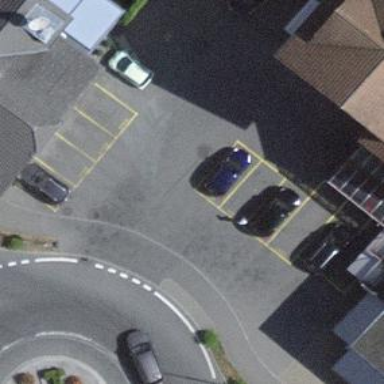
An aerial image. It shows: Parking area.